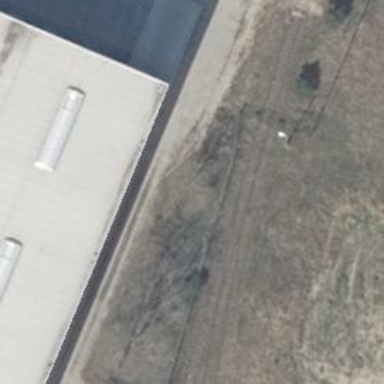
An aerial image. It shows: Rail spur service.